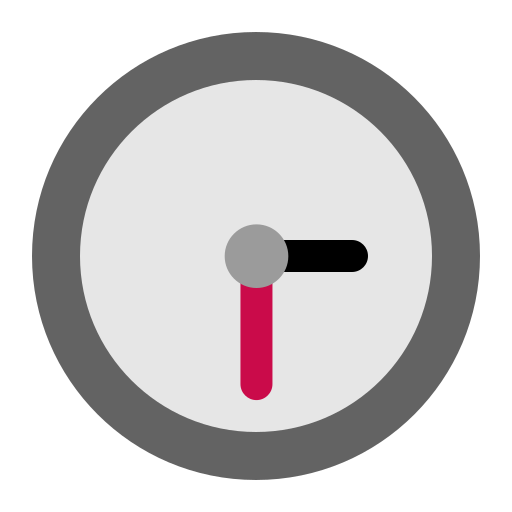
three thirty flat